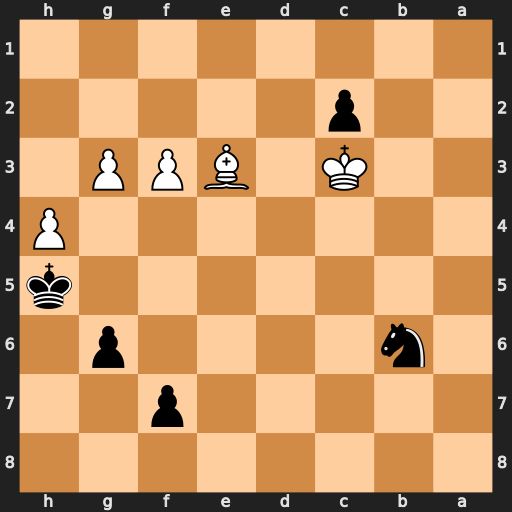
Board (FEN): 8/5p2/1n4p1/7k/7P/2K1BPP1/2p5/8
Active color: b
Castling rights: -
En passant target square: -
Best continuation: Nd5+ Kxc2 Nxe3+